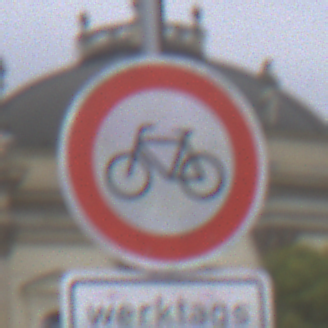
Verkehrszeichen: VerbotRadverkehr
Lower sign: ZeitangabenMitBeschraenkungAufWochentage7
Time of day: Midday
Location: Outdoor (Urban)
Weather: Overcast
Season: NotSpecified
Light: Natural